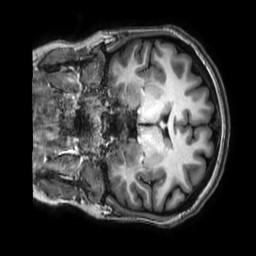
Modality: T1w
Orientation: coronal
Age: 23
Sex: female
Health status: healthy
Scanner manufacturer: philips
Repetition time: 0.009 s
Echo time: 0.004 s